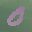
Label: 0